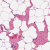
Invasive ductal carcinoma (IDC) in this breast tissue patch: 0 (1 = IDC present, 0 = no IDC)